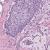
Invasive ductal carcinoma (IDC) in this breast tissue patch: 1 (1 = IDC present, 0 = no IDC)